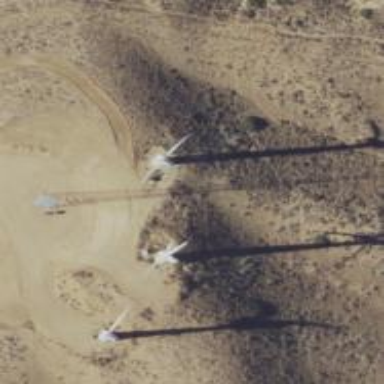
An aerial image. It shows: Wind power generator employing wind turbines.